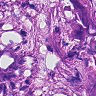
Metastatic tissue present: yes